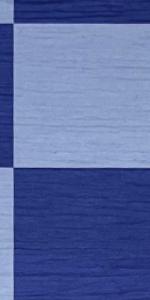
Label: Empty